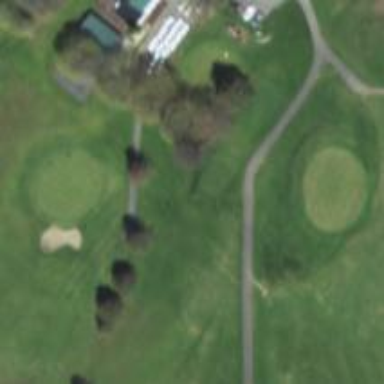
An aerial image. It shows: Grass area designated as golf tee.